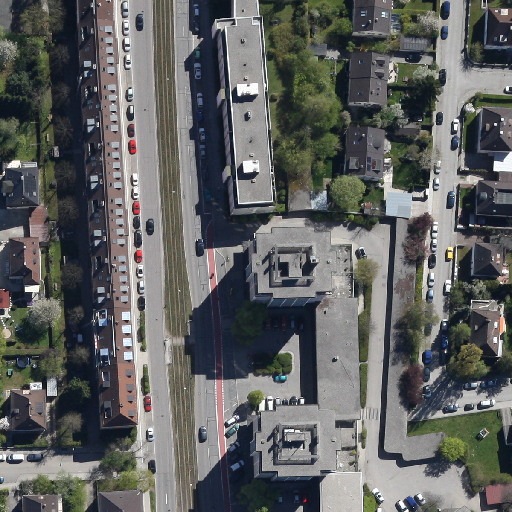
Referring expression: light-duty vehicle in the parking area